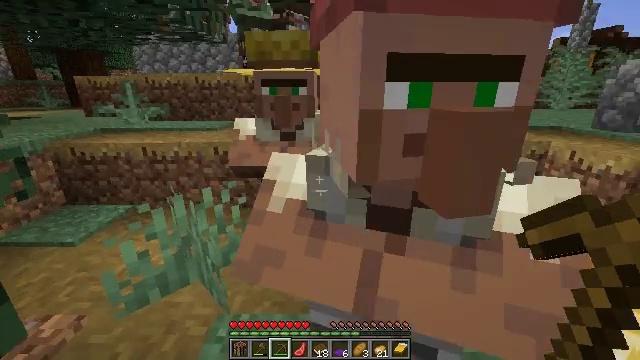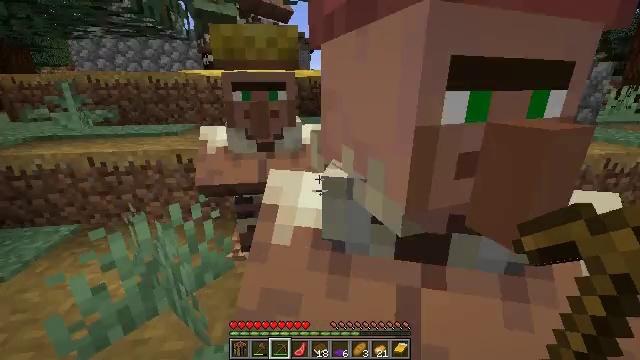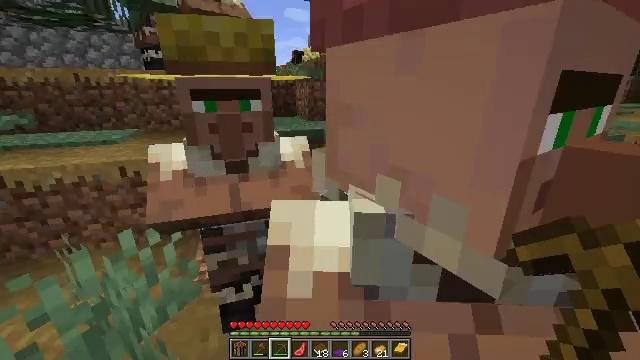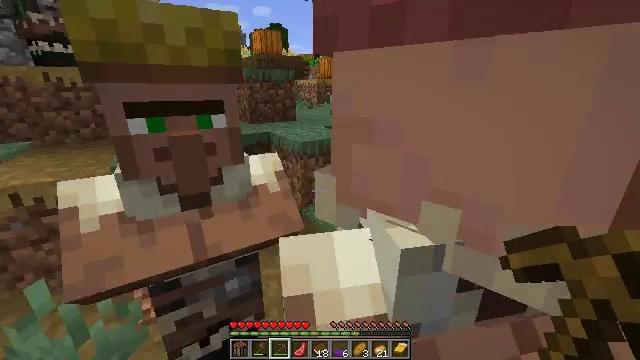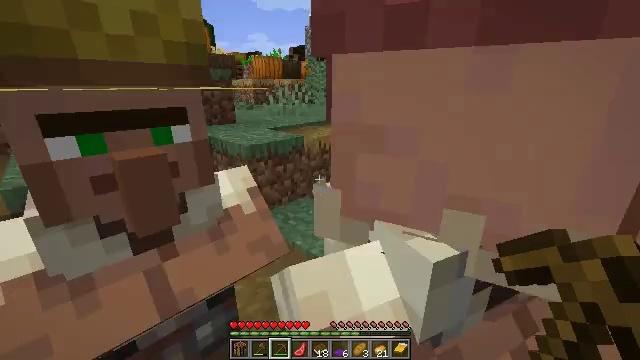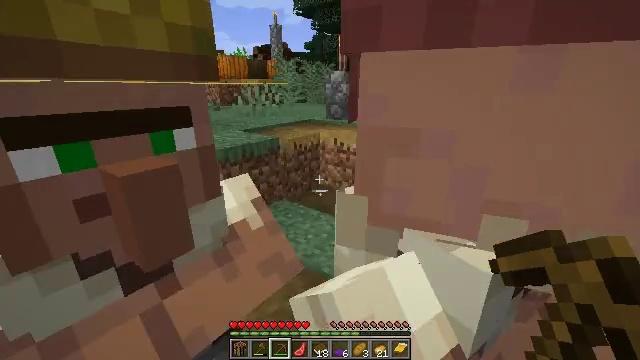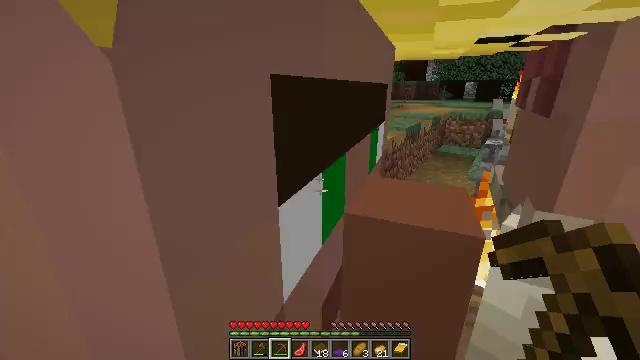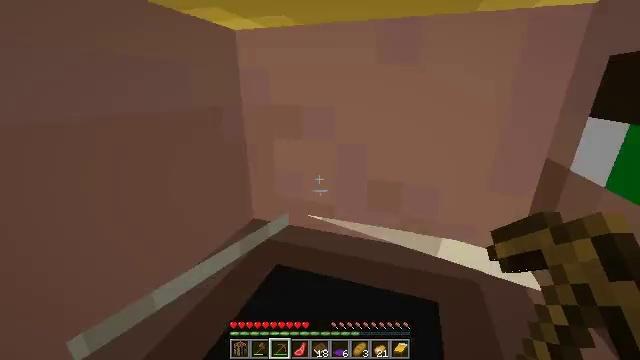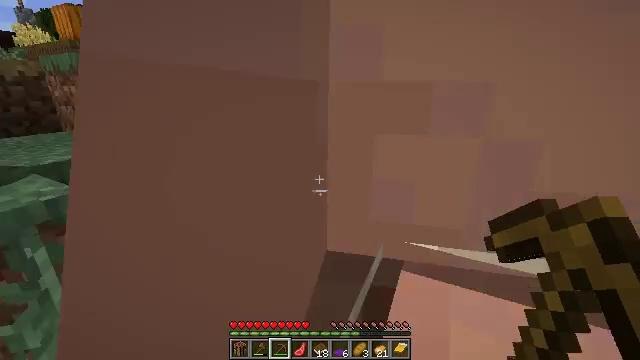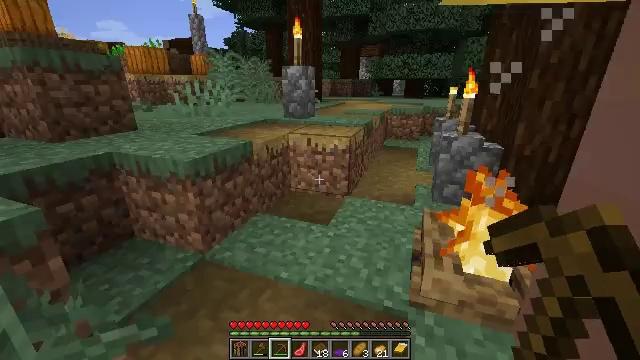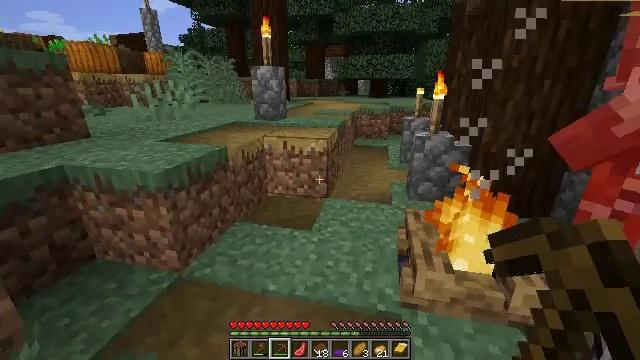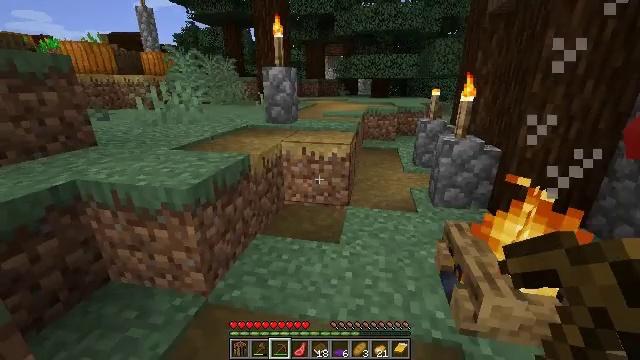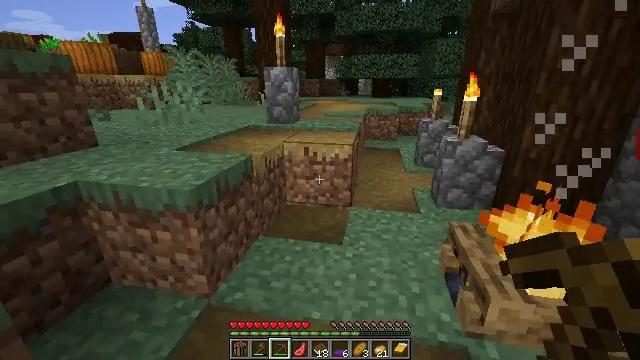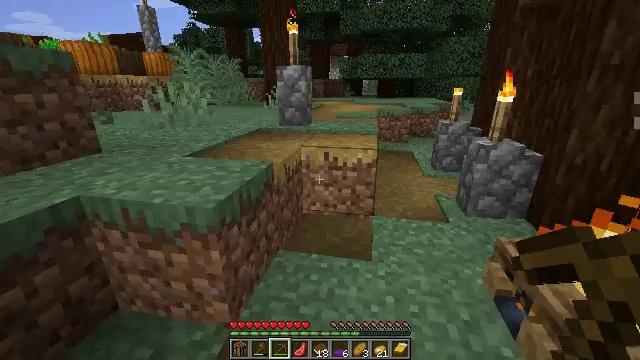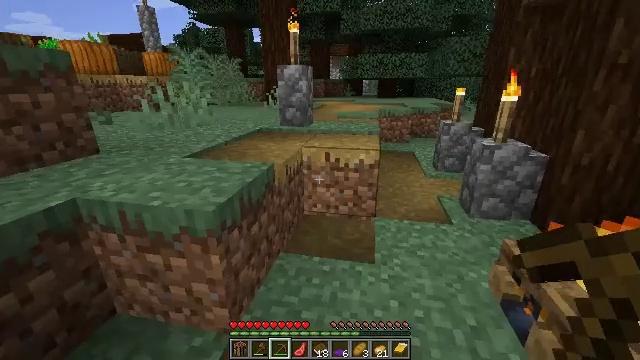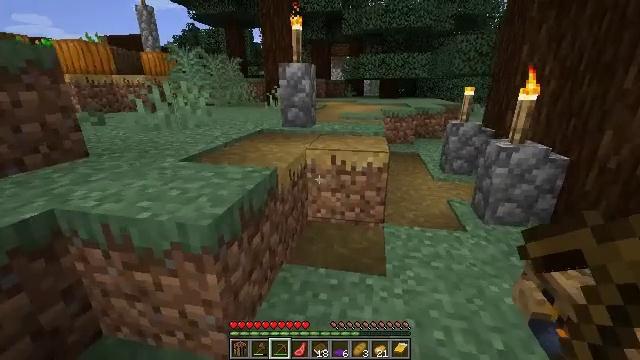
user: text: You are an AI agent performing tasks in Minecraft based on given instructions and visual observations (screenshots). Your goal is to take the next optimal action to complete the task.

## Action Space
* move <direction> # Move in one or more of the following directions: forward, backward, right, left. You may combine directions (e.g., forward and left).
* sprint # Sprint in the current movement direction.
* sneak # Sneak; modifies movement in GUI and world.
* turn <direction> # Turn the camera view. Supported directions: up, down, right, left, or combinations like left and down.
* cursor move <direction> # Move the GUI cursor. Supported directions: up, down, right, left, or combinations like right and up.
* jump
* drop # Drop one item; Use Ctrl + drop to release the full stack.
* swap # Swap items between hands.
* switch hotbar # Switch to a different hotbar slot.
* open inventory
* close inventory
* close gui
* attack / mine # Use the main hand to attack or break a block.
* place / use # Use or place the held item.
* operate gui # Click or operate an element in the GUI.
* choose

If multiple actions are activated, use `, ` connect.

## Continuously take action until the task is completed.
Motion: motion action
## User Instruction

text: Gather the purple carpet by attacking it.
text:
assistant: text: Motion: move forward and move left, turn right
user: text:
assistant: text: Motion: move forward and move left, turn right
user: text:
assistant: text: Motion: move forward and move left, turn right
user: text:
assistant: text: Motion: move forward and move left, turn right
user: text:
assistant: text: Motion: move forward and move left, turn right
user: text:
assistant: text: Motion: move forward and move left, turn right
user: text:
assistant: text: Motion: move forward and move left, turn right
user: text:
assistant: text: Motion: move forward and move left, turn right
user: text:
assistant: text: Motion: move forward and move left, turn right
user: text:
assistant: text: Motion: move forward and move left, turn right
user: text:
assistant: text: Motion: move forward and move left, turn right
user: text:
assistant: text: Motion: move forward and move left
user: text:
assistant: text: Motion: move forward
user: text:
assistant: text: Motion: move forward
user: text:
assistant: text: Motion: move forward
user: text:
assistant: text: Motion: move forward, turn right
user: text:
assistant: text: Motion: move forward, turn right
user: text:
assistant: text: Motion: move forward, turn right
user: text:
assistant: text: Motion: move forward, turn right
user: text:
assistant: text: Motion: move forward
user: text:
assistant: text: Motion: move forward
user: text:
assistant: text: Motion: move forward, jump
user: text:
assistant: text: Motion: move forward, jump
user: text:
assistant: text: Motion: move forward, jump
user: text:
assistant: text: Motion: move forward, turn right, jump
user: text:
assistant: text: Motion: move forward, turn right, jump
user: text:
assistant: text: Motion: move forward, jump
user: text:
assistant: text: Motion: move forward, turn right
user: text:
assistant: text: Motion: move forward, turn right
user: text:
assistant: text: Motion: move forward and move left, turn right